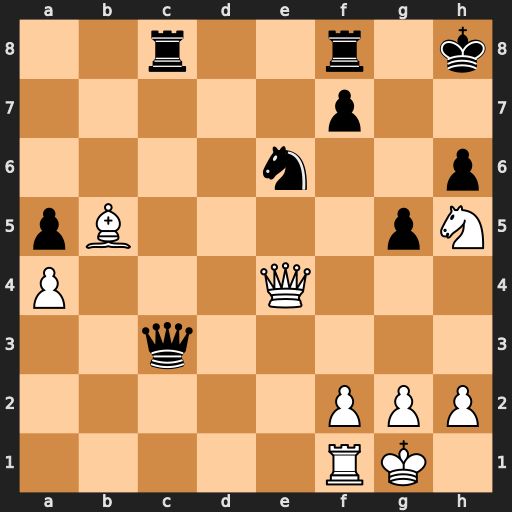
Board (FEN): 2r2r1k/5p2/4n2p/pB4pN/P3Q3/2q5/5PPP/5RK1
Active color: w
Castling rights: -
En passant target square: -
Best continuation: Bd3 f5 Qxe6